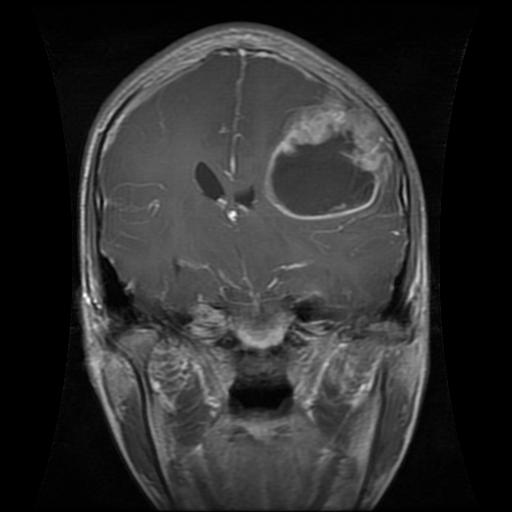
Label: glioma